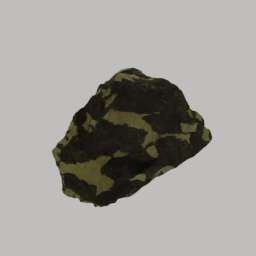
Label: nature